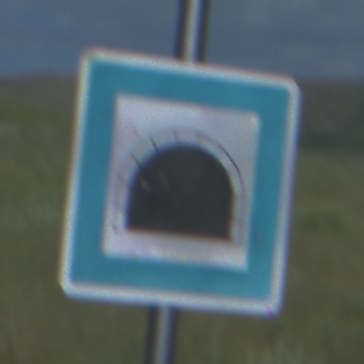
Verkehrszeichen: Tunnel
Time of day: Night
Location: Outdoor (Nature)
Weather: PartlyCloudy
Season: NotSpecified
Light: Natural